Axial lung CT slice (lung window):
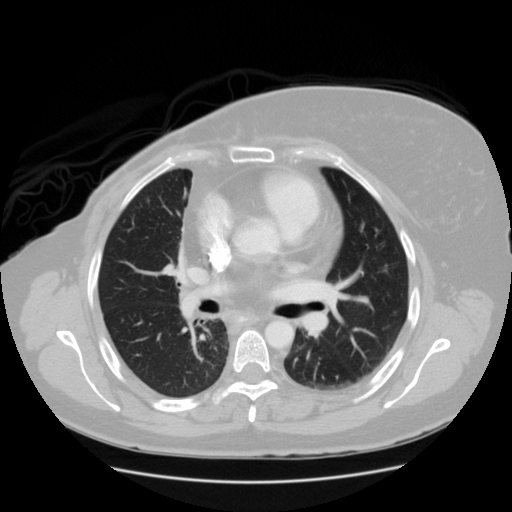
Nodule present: no